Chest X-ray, AP view. Patient: 52 years old, sex M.
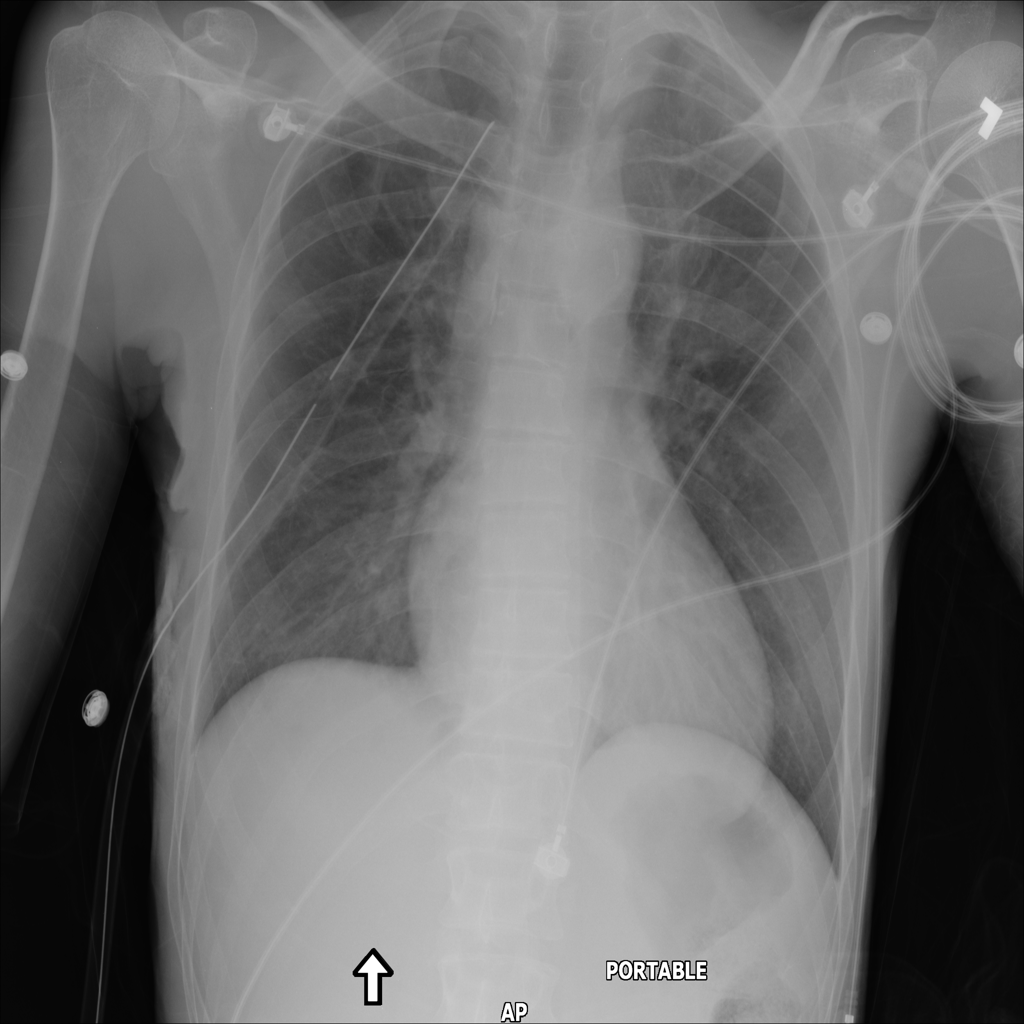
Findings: No Finding